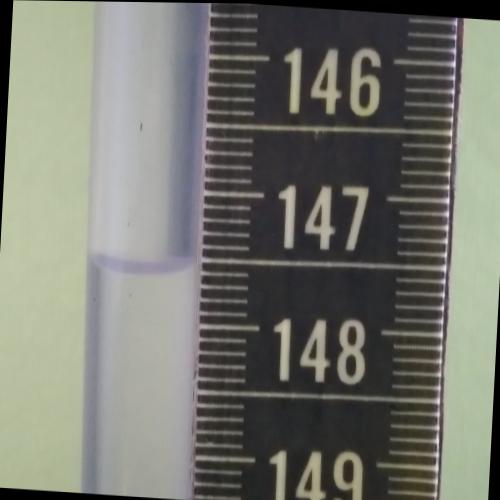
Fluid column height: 147.6 cm